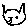
Label: cat